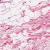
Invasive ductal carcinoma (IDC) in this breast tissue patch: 0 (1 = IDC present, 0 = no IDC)